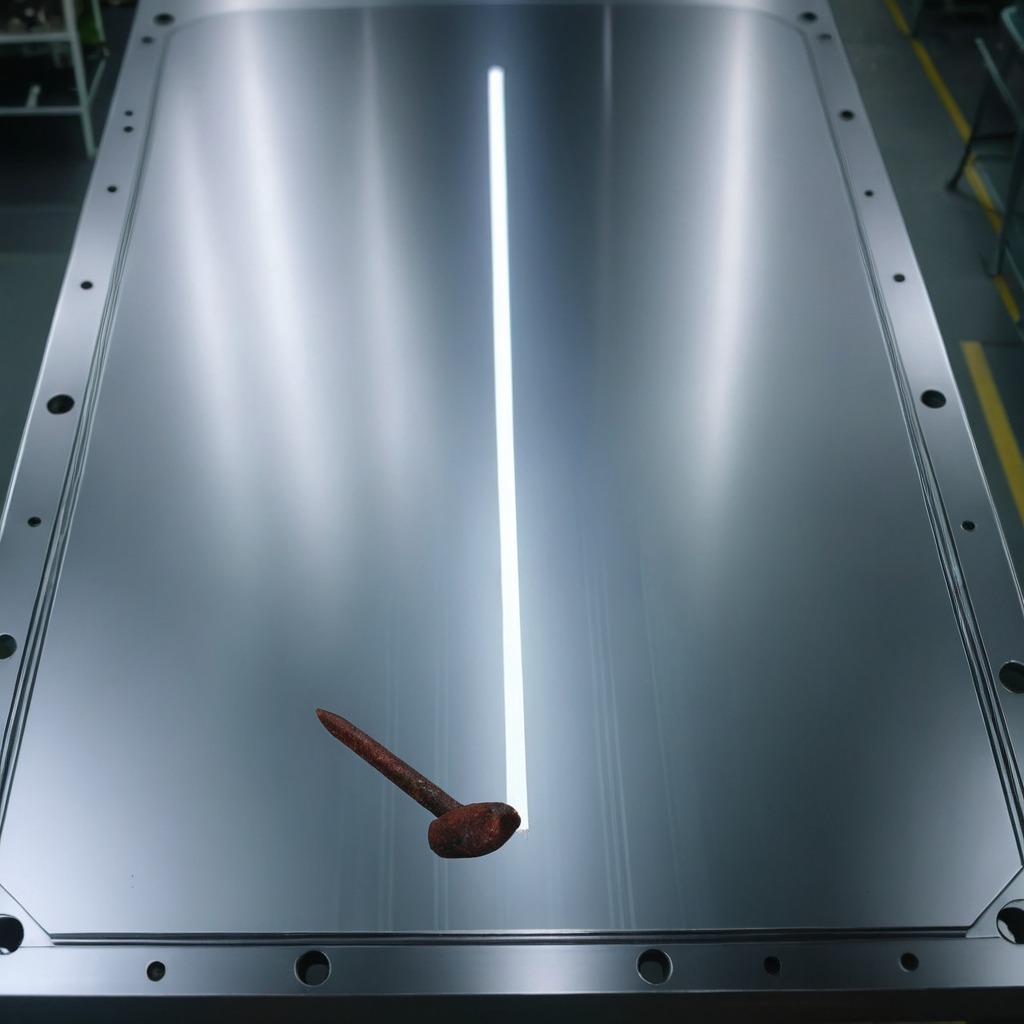
An iron nail is lying on a metal table in a machine shop under fluorescent lights.